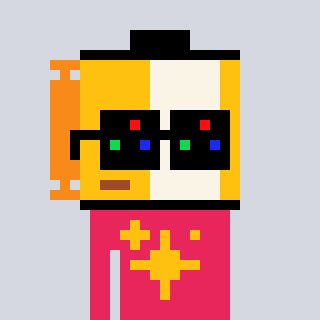
a pixel art character with square black sunglasses, a film roll-shaped head and a redpinkish-colored body on a cool background